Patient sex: M
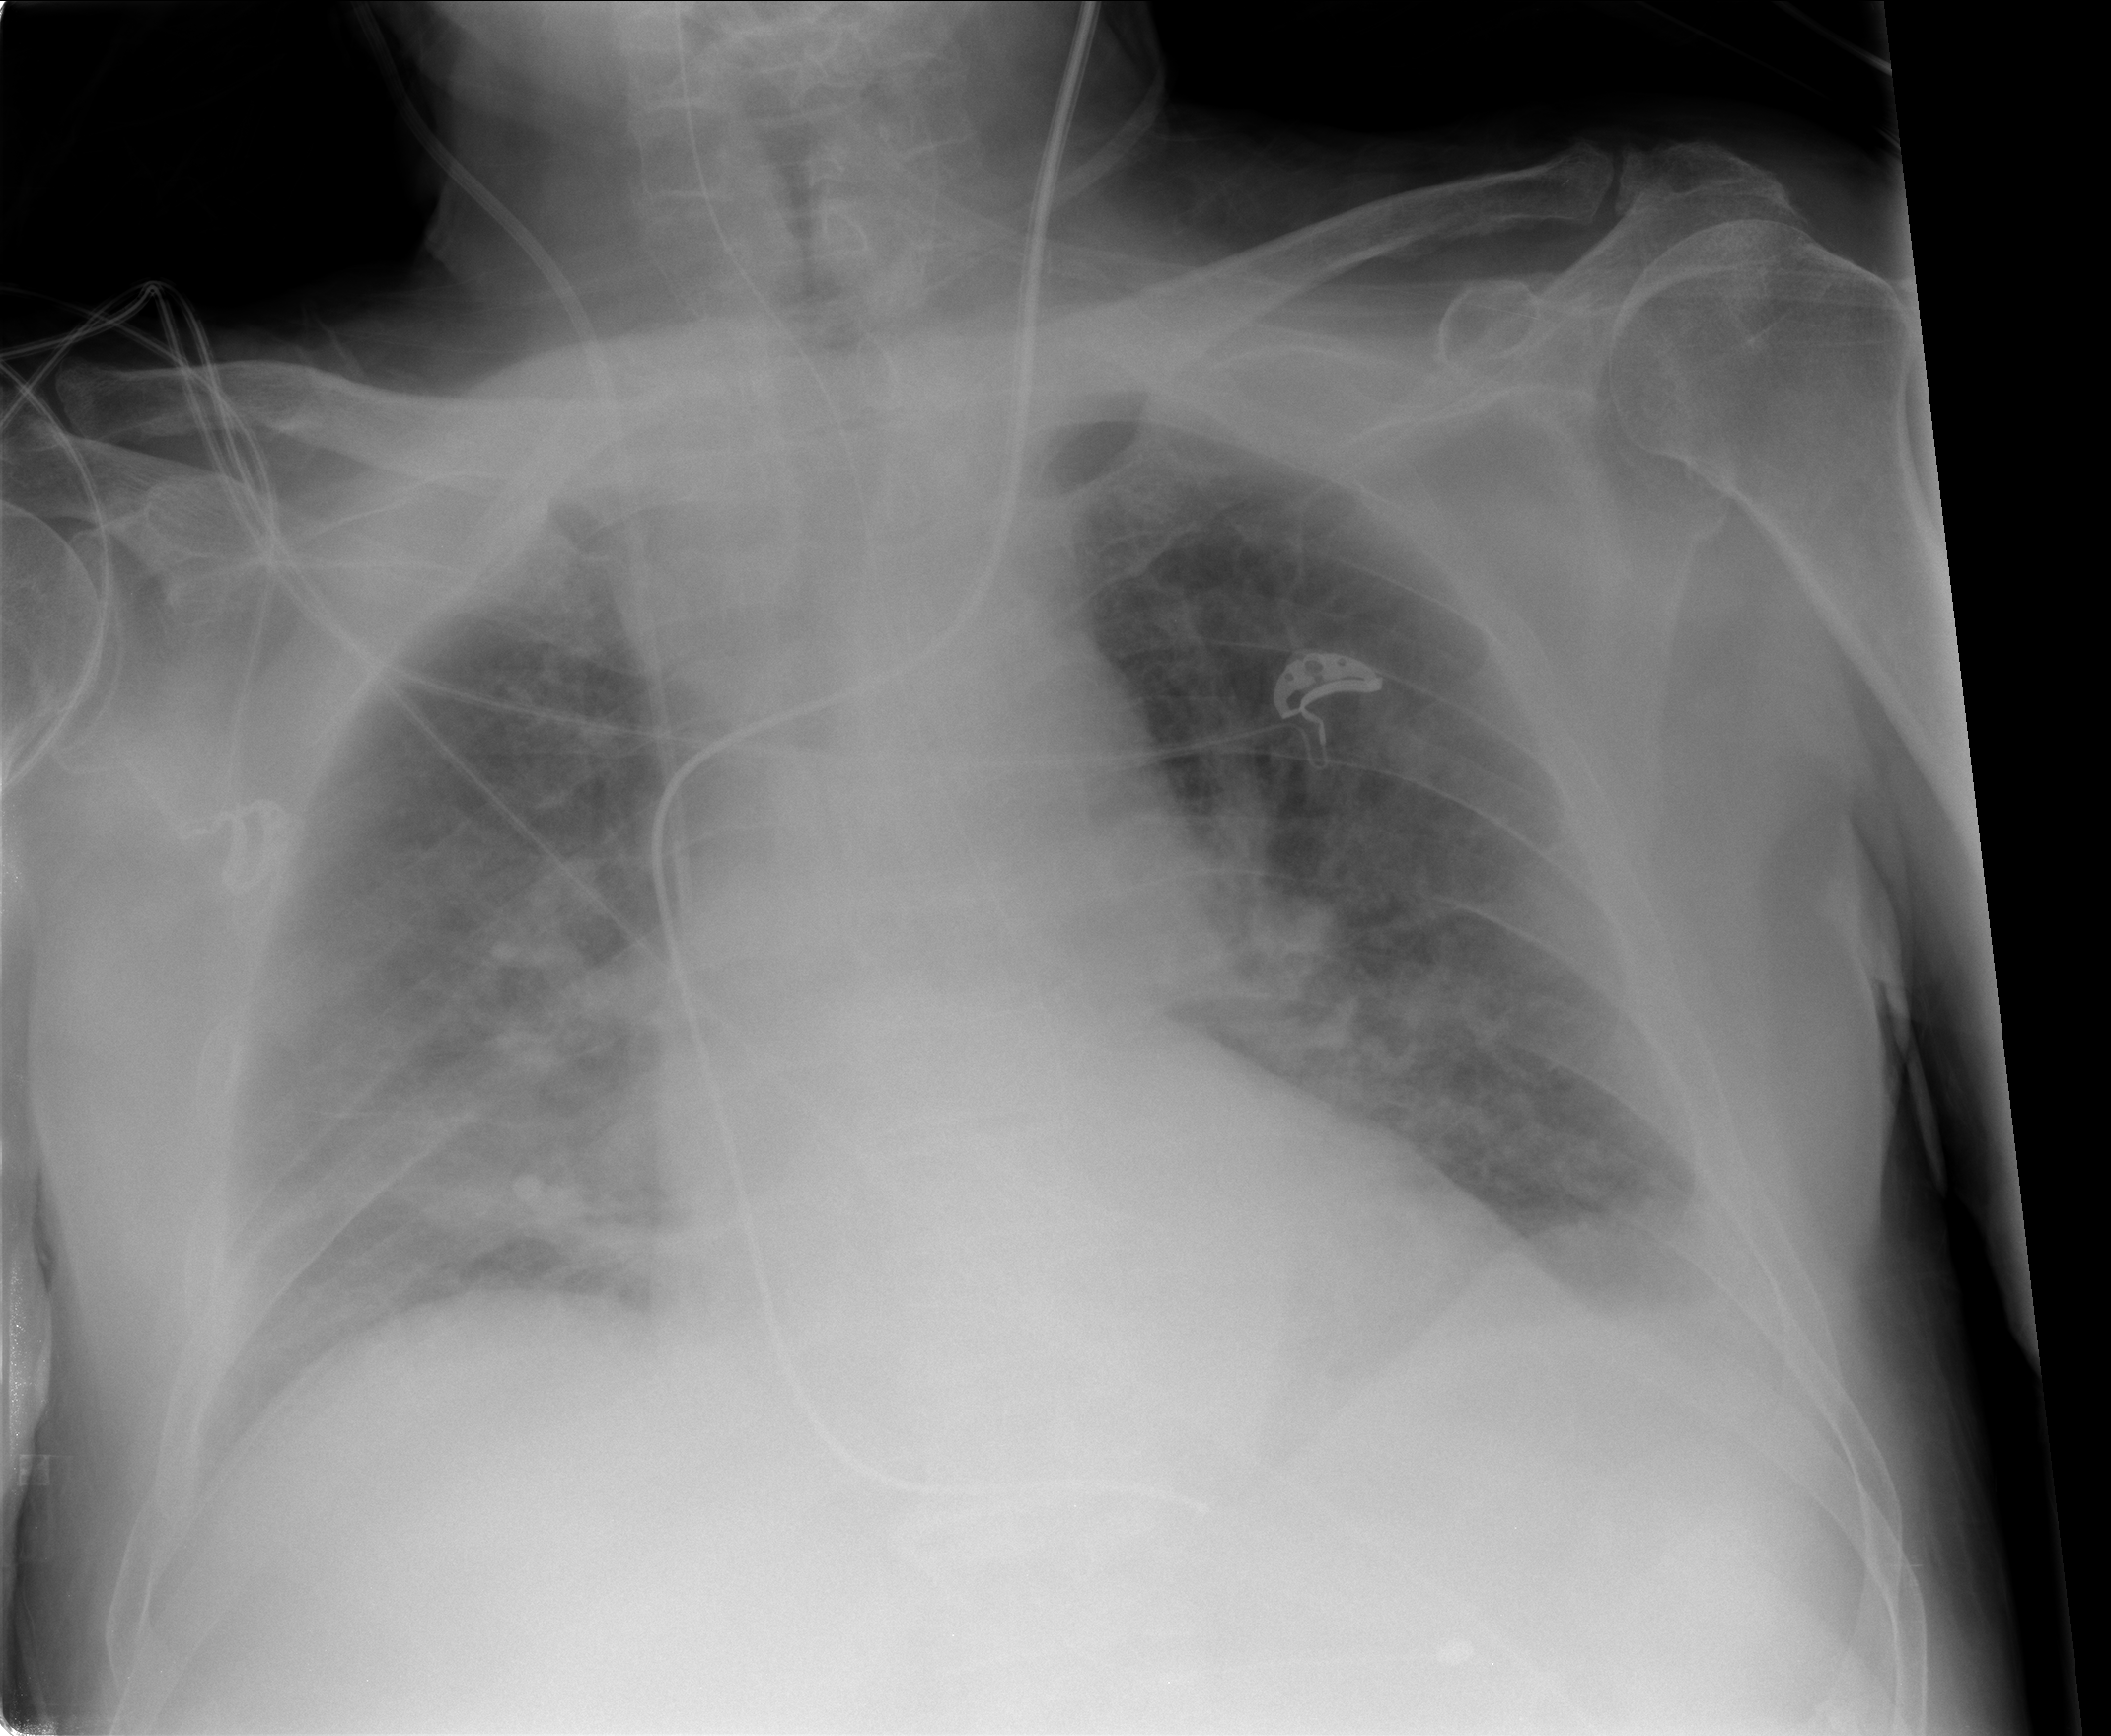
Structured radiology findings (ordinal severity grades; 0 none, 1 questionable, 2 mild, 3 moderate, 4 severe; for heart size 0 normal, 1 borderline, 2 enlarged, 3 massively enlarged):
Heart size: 1
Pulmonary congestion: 2
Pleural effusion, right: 0
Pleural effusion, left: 0
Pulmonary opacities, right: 2
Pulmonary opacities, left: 2
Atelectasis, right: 2
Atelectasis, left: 2